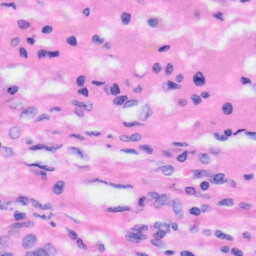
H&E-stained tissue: Liver